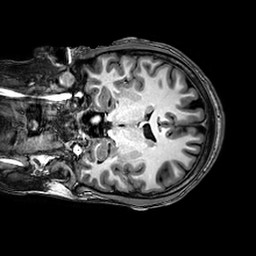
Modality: T1w
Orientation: coronal
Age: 22
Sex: male